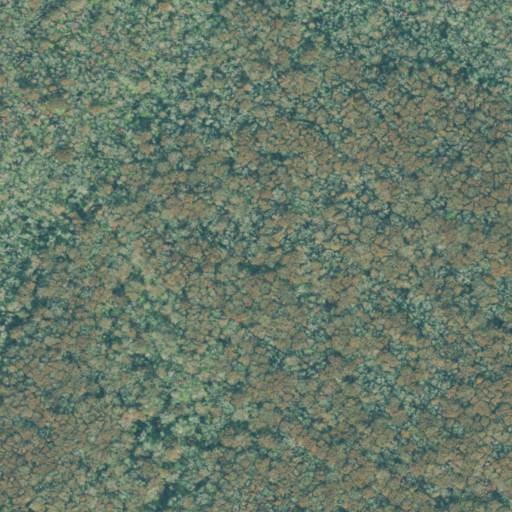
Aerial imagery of island in Georgia named Wrights Island containing only woody wetlands